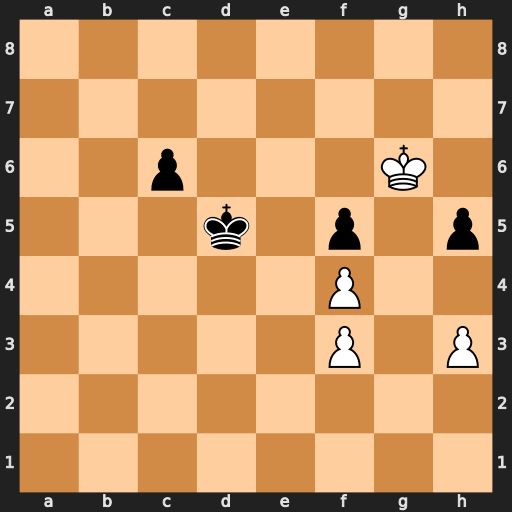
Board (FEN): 8/8/2p3K1/3k1p1p/5P2/5P1P/8/8
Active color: w
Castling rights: -
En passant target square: -
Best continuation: Kxf5 c5 Kg6 c4 f5 c3 f6 c2 f7 c1=Q f8=Q